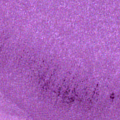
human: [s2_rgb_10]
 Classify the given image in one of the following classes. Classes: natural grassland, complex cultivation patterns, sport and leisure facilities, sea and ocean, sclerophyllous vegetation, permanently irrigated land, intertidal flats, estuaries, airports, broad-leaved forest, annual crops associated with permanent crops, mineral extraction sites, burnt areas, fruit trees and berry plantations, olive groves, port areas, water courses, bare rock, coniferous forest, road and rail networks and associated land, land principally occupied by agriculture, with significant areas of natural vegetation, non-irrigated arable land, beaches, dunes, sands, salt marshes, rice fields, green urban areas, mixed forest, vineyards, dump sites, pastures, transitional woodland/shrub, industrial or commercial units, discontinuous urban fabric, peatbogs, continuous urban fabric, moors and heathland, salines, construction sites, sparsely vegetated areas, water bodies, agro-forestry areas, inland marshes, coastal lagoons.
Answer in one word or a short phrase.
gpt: sea and ocean